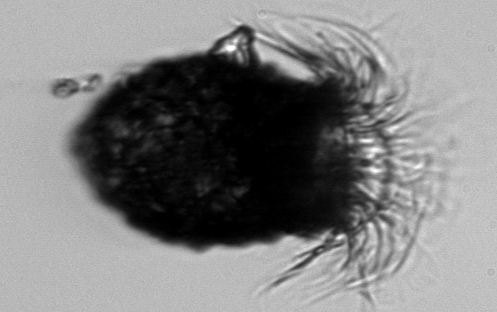
Label: Stenosemella_morphotype1